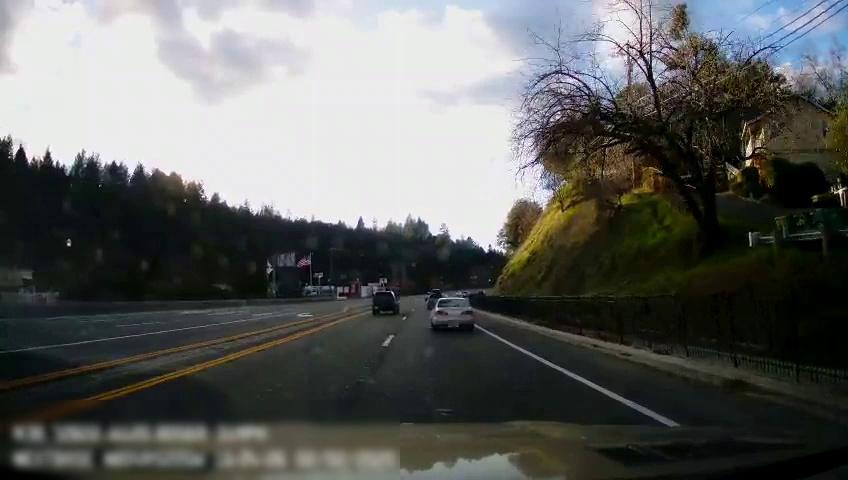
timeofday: Day
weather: Sunny
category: Drivable Space
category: Vehicles | Car
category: Vehicles | SUV
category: Vehicles | SUV
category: Lanes | Current Lane
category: Lanes | Alternate Lane
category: Lanes | Current Lane
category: Lanes | Opposite Lane
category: Lanes | Opposite Lane
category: Lanes | Opposite Lane
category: Lanes | Opposite Lane
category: Lanes | Opposite Lane
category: Lanes | Opposite Lane
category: Lanes | Opposite Lane